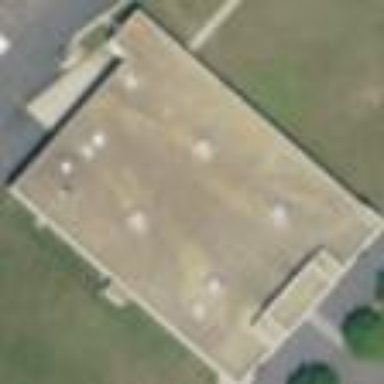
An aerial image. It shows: Flat-roofed building.